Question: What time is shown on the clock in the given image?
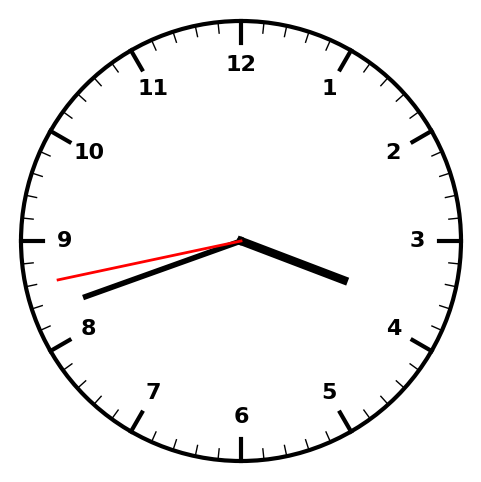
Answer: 03:41:43